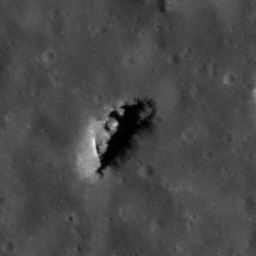
Pit: Copernicus 4
Host crater: Copernicus
Host type: impact_melt
Lunar coordinates: latitude 10.329, longitude 339.621